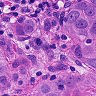
Metastatic tissue present: yes